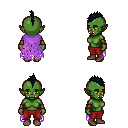
a pixel art fantasy rpg character, female body template, orc, green skin, maroon tattered cape, red pants, raven mohawk hairstyle, cloth bracers, brown shoes, four views (front, back, left, right), 2x2 character sprite sheet, small pixel art, hard edges, no anti-aliasing